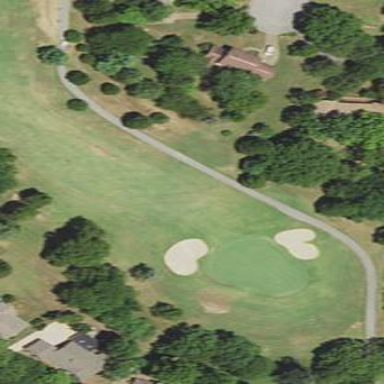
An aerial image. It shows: Golf fairway surrounded by grass.